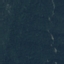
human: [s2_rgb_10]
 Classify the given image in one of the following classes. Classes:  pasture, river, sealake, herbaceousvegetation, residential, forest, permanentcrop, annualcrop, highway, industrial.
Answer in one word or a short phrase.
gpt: Forest